Question: I want to make that according to size of text on ImageButton this button become wider. But if fails. Here is my code from XML and what I actually see in simulator when text is too long. Images in selector .9patch, how can I make image button to become wider when text is more that image button? Thanks.
'''
<ImageButton
android:id="@+id/bonjour"
android:layout_width="wrap_content"
android:layout_height="wrap_content"
android:layout_centerVertical="true"
android:scaleType="fitXY"
android:background="@layout/main_menu_account_white_button_selector"/>
<TextView
android:id="@+id/bonjour_text_up"
android:layout_width="wrap_content"
android:layout_height="wrap_content"
android:layout_alignParentLeft="true"
android:layout_centerHorizontal="false"
android:text=""
android:textColor="@color/menubutton_black"
android:textSize="@dimen/small_bottom_menubutton_title_text_size_dn"
android:textStyle="bold|italic" />
<TextView
android:id="@+id/bonjour_text_dn"
android:layout_width="wrap_content"
android:layout_height="wrap_content"
android:layout_below="@+id/bonjour_text_up"
android:layout_centerHorizontal="false"
android:text="ScreenName"
android:textColor="@color/menubutton_black"
android:textSize="@dimen/small_bottom_menubutton_title_text_size_dn"
android:textStyle="bold|italic" />
</RelativeLayout>
<?xml version="1.0" encoding="utf-8"?>
<selector xmlns:android="http://schemas.android.com/apk/res/android">
<item android:state_pressed="true"
android:drawable="@drawable/main_menu_account_white_button_1" /> <!-- pressed -->
<item android:state_selected="true"
android:drawable="@drawable/main_menu_account_white_button_1" /> <!-- pressed -->
<item android:state_focused="true"
android:drawable="@drawable/main_menu_account_white_button_0" /> <!-- focused -->
<item android:drawable="@drawable/main_menu_account_white_button_0" /> <!-- default -->
</selector>
'''

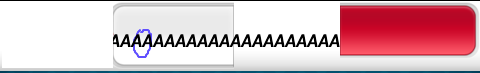
Answer: Here is the workaround which helped me to solve my issue:
I set 9patch image to background of RelativeLayout, removed ImageButton.
Actual button need to be done in such way:
top & left side = must be marked as scalable only in the middle area
left and bottom = content are must be marked for their all length.
'''
<RelativeLayout
android:id="@+id/bonjour"
android:layout_width="wrap_content"
android:layout_height="wrap_content"
android:background="@drawable/main_menu_account_white_button_0"
android:clickable="true" >
<TextView
android:id="@+id/bonjour_text_up"
android:layout_width="wrap_content"
android:layout_height="wrap_content"
android:layout_alignParentLeft="true"
android:layout_centerHorizontal="false"
android:text=""
android:textColor="@color/menubutton_black"
android:textSize="@dimen/small_bottom_menubutton_title_text_size_dn"
android:textStyle="bold|italic" />
<TextView
android:id="@+id/bonjour_text_dn"
android:layout_width="wrap_content"
android:layout_height="wrap_content"
android:layout_below="@+id/bonjour_text_up"
android:layout_centerHorizontal="false"
android:text="ScreenName"
android:textColor="@color/menubutton_black"
android:textSize="@dimen/small_bottom_menubutton_title_text_size_dn"
android:textStyle="bold|italic" />
</RelativeLayout>
'''